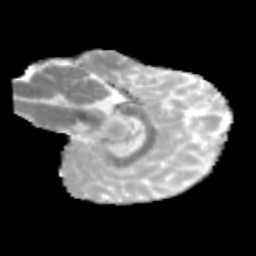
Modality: MD
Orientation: sagittal
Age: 11
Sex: male
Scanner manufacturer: siemens
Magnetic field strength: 3 T
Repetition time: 3.8 s
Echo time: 0.07 s